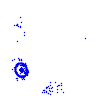
Particle: electron